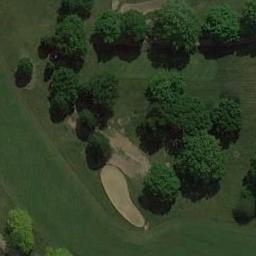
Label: golf_course